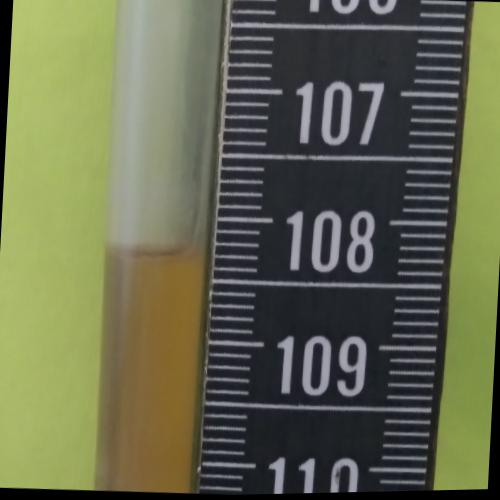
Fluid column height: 108.3 cm